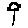
Label: flower